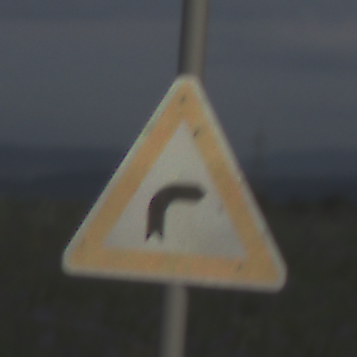
Verkehrszeichen: KurveRechts
Umgebung: Outdoor, Nature
Tageszeit: SunriseSunset
Wetter: PartlyCloudy
Licht: Natural
Jahreszeit: NotSpecified
Kontrast: LowContrast